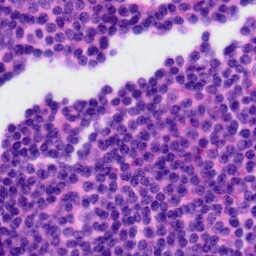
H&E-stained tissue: Tonsil